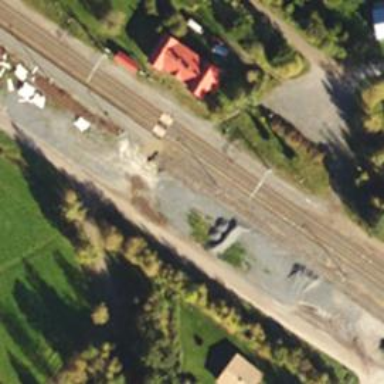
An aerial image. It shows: Railway crossing with saltire markings.